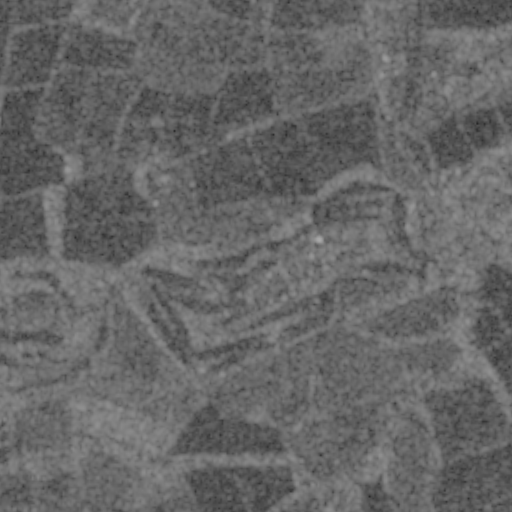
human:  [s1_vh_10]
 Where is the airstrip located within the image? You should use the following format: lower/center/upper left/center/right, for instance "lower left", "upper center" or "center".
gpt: The airstrip is located in the lower right of the image.
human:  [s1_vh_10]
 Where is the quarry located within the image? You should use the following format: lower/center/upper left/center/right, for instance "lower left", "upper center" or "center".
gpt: There is no quarry in the image.

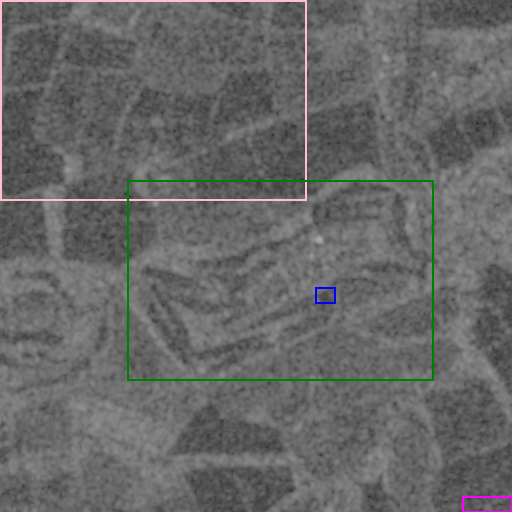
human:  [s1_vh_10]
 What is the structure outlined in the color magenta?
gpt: The structure outlined in magenta is an airstrip.
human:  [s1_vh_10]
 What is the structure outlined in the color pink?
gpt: The structure outlined in pink is a crop field.
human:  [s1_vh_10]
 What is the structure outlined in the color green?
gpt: The structure outlined in green is a park.
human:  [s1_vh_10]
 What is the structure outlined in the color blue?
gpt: The structure outlined in blue is a parking lot.
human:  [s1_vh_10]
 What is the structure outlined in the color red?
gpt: There is no red outline.